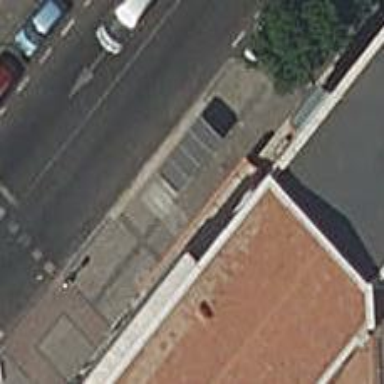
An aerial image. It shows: Bus stop with platform for public transport.